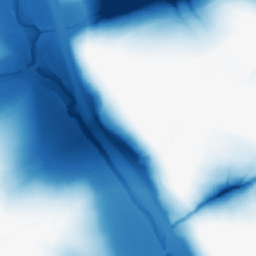
Category: morphological
Decomposition family: morphological
Decomposition parameters: operation: closing
size: 100
Upsampling method: area
Upsampling parameters: scale: 2
Upsampling scale: 2